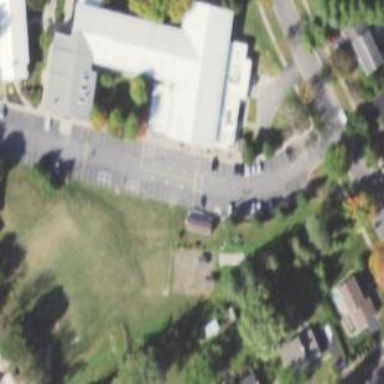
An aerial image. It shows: School building.